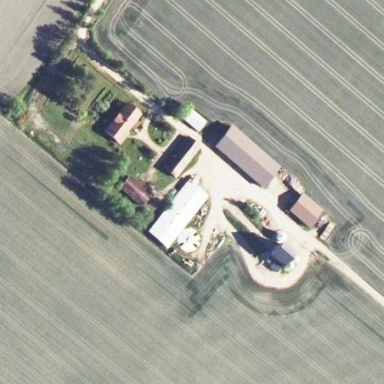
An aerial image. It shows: Farmyard area.